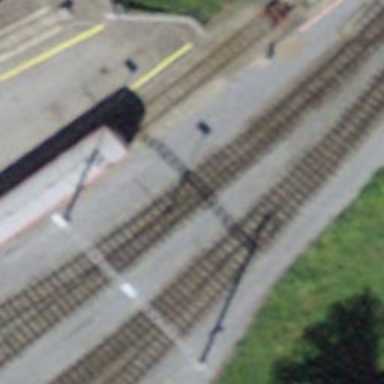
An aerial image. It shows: Railway switch.